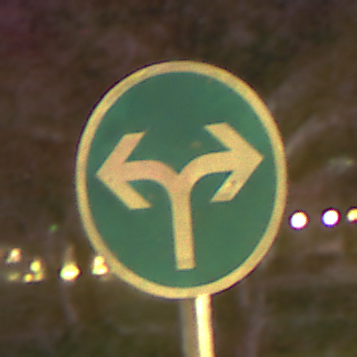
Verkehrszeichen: VorgeschriebeneFahrtrichtungRechtsOderLinks
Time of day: Night
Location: Outdoor (Suburban)
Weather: Clear
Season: NotSpecified
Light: Artificial